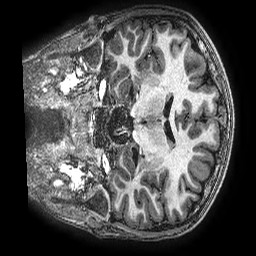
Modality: T1w
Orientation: coronal
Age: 14
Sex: male
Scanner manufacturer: ge
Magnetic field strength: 3 T
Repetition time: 0.00766 s
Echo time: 0.003476 s